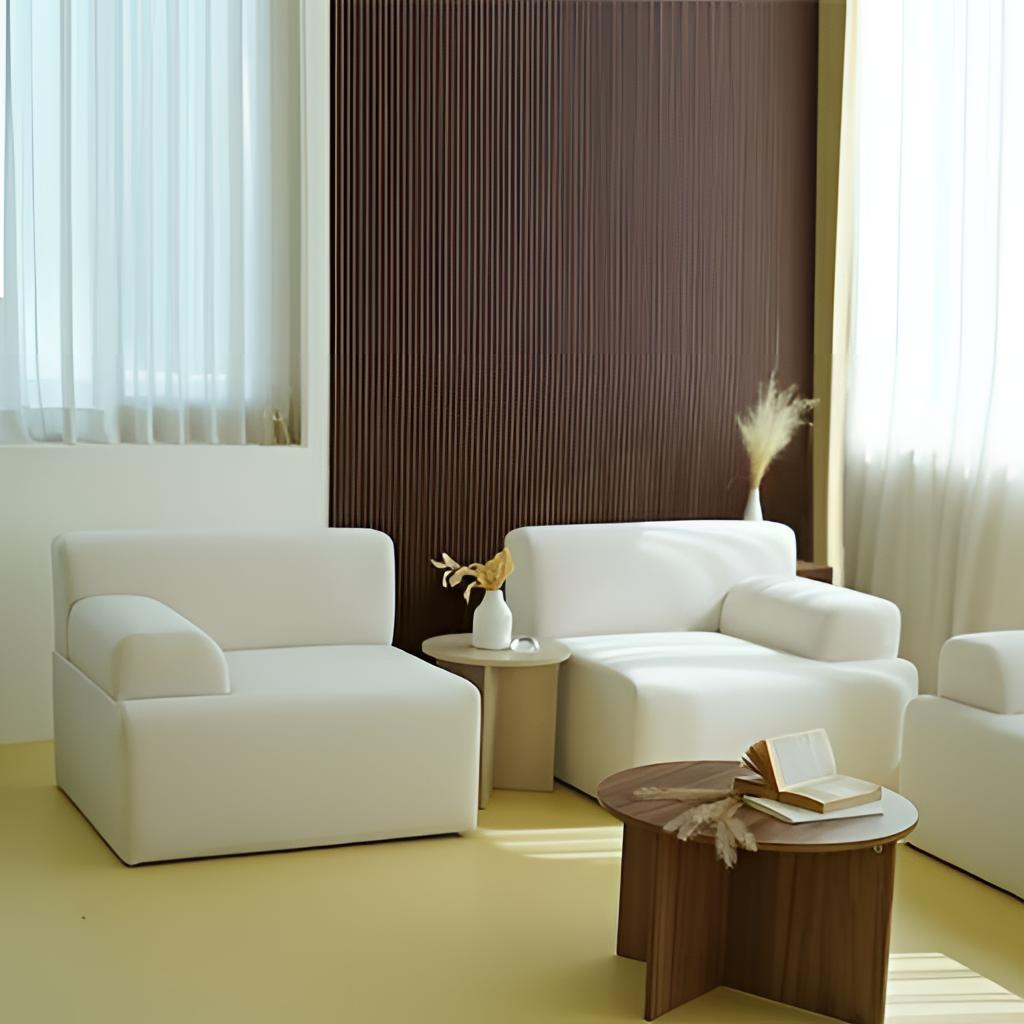
fabric armchairs, living room, contemporary, wood wallpaper, with vertical two tone pattern, yellow vinyl flooring, with solid pattern